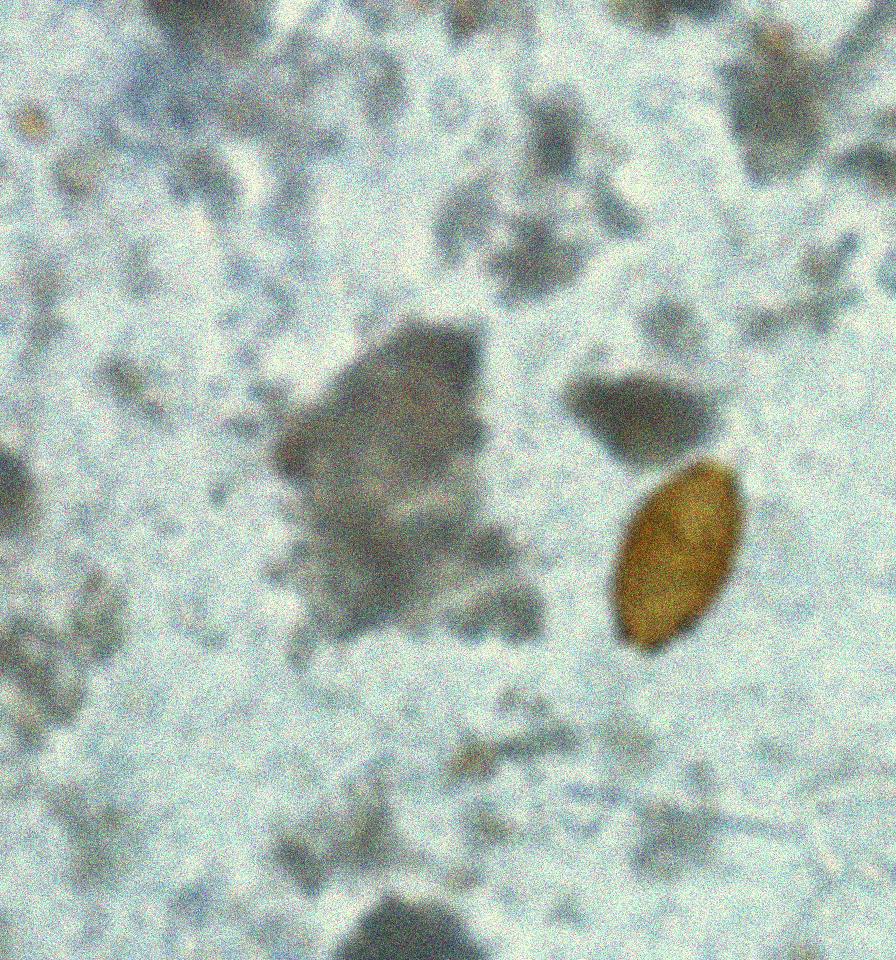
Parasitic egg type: Trichuris trichiura